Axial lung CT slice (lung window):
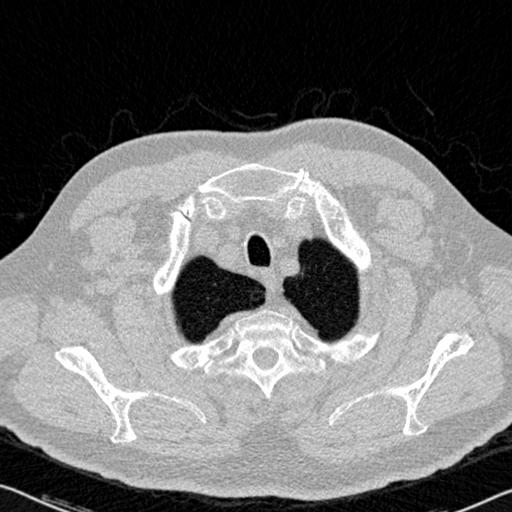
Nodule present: no